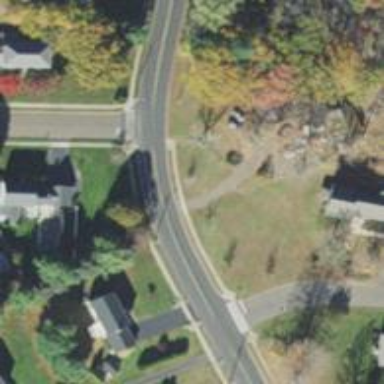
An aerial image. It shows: Footway crossing.